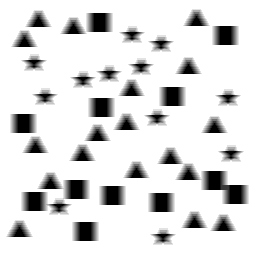
Squares: 12
Triangles: 18
Stars: 12
Total shapes: 42